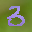
Label: 3